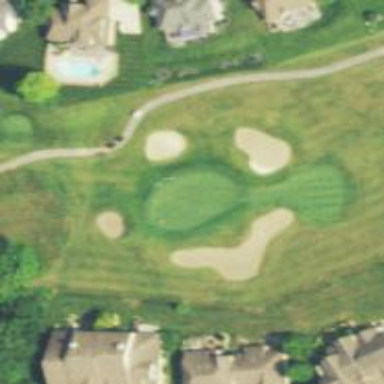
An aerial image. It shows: View of golf hole.